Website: home-depot
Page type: address-validator
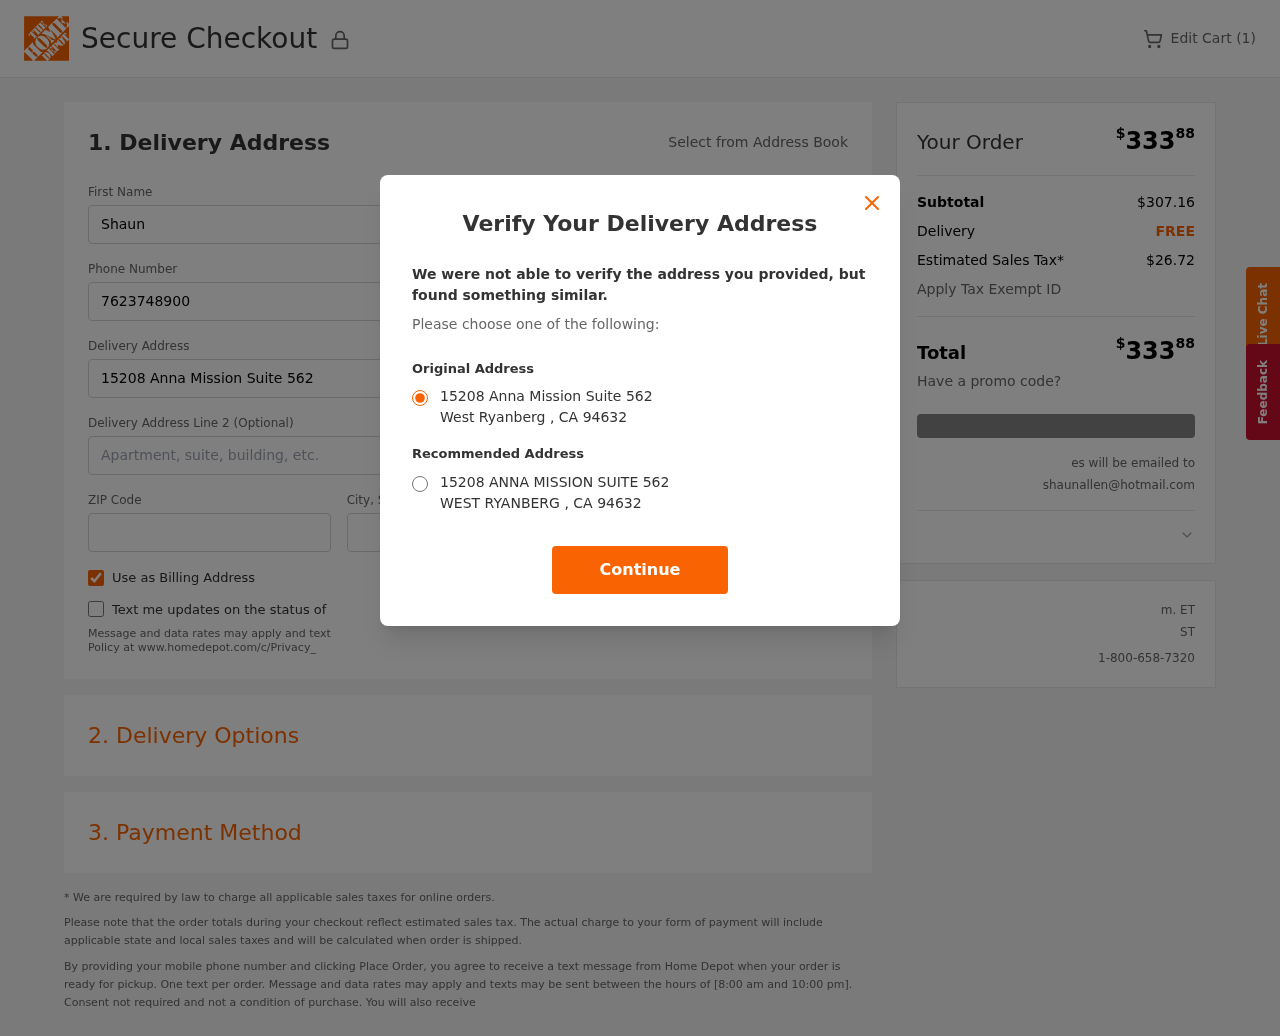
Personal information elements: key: PII_CITY
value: West Ryanberg
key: PII_EMAIL
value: shaunallen@hotmail.com
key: PII_POSTCODE
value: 94632
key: PII_STATE_ABBR
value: CA
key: PII_STREET
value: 15208 Anna Mission Suite 562
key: PII_FIRSTNAME
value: Shaun
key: PII_LASTNAME
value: Allen
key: PII_PHONE
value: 7623748900
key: PII_CITY_STATE
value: West Ryanberg, CA
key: PII_STREET_ALT
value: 15208 ANNA MISSION SUITE 562
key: PII_CITY_ALT
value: WEST RYANBERG
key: PII_POSTCODE_FULL
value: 94632
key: PII_POSTCODE_NUMERIC
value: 94632
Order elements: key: ORDER_NUM_ITEMS
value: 1
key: ORDER_TOTAL
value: $33388
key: ORDER_SUBTOTAL
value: $307.16
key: ORDER_SHIPPING_COST
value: FREE
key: ORDER_TAX
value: $26.72